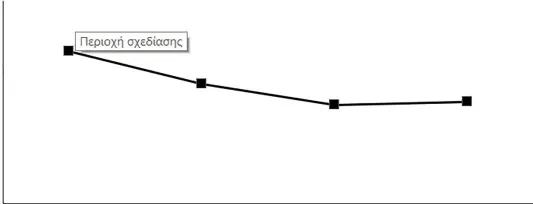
Changes in. HbA1C.
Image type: chart (chart)